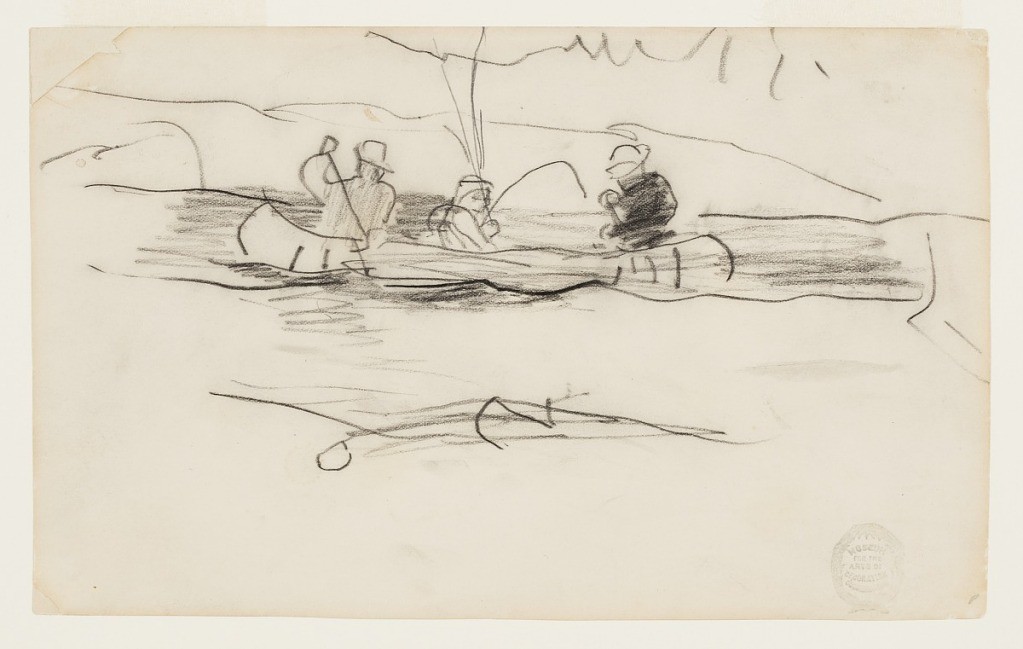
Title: Fisherman and Two Other Men in a Canoe
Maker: Winslow Homer, American, 1836–1910
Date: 1897
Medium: Crayon on paper
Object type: Drawing
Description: Sketch of two male figures paddling a canoe while a third, in the center, fishes.